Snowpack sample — Buffalo Mountain, Silverthorne, Colorado, USA (2/22/26, 2:02 PM MST)
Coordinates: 39.622, -106.113
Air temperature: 33 °F
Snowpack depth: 63 cm
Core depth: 50 cm
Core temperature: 26.6 °F
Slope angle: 11°, slope face: 116°
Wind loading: low
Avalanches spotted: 0
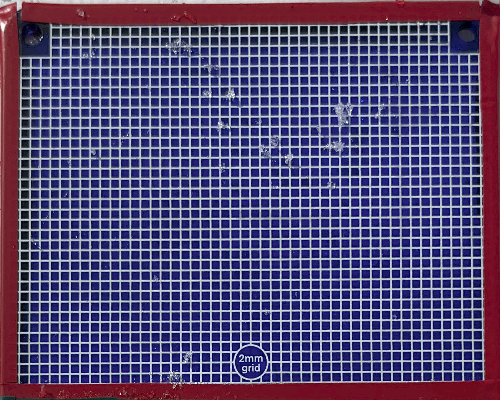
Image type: profile
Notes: In a firebreak similar to site 1, minimal wind loading with no spotted avalanches (not many faces in view though)